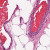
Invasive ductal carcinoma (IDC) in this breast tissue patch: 0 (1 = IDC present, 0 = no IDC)